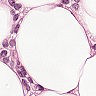
Metastatic tissue present: yes